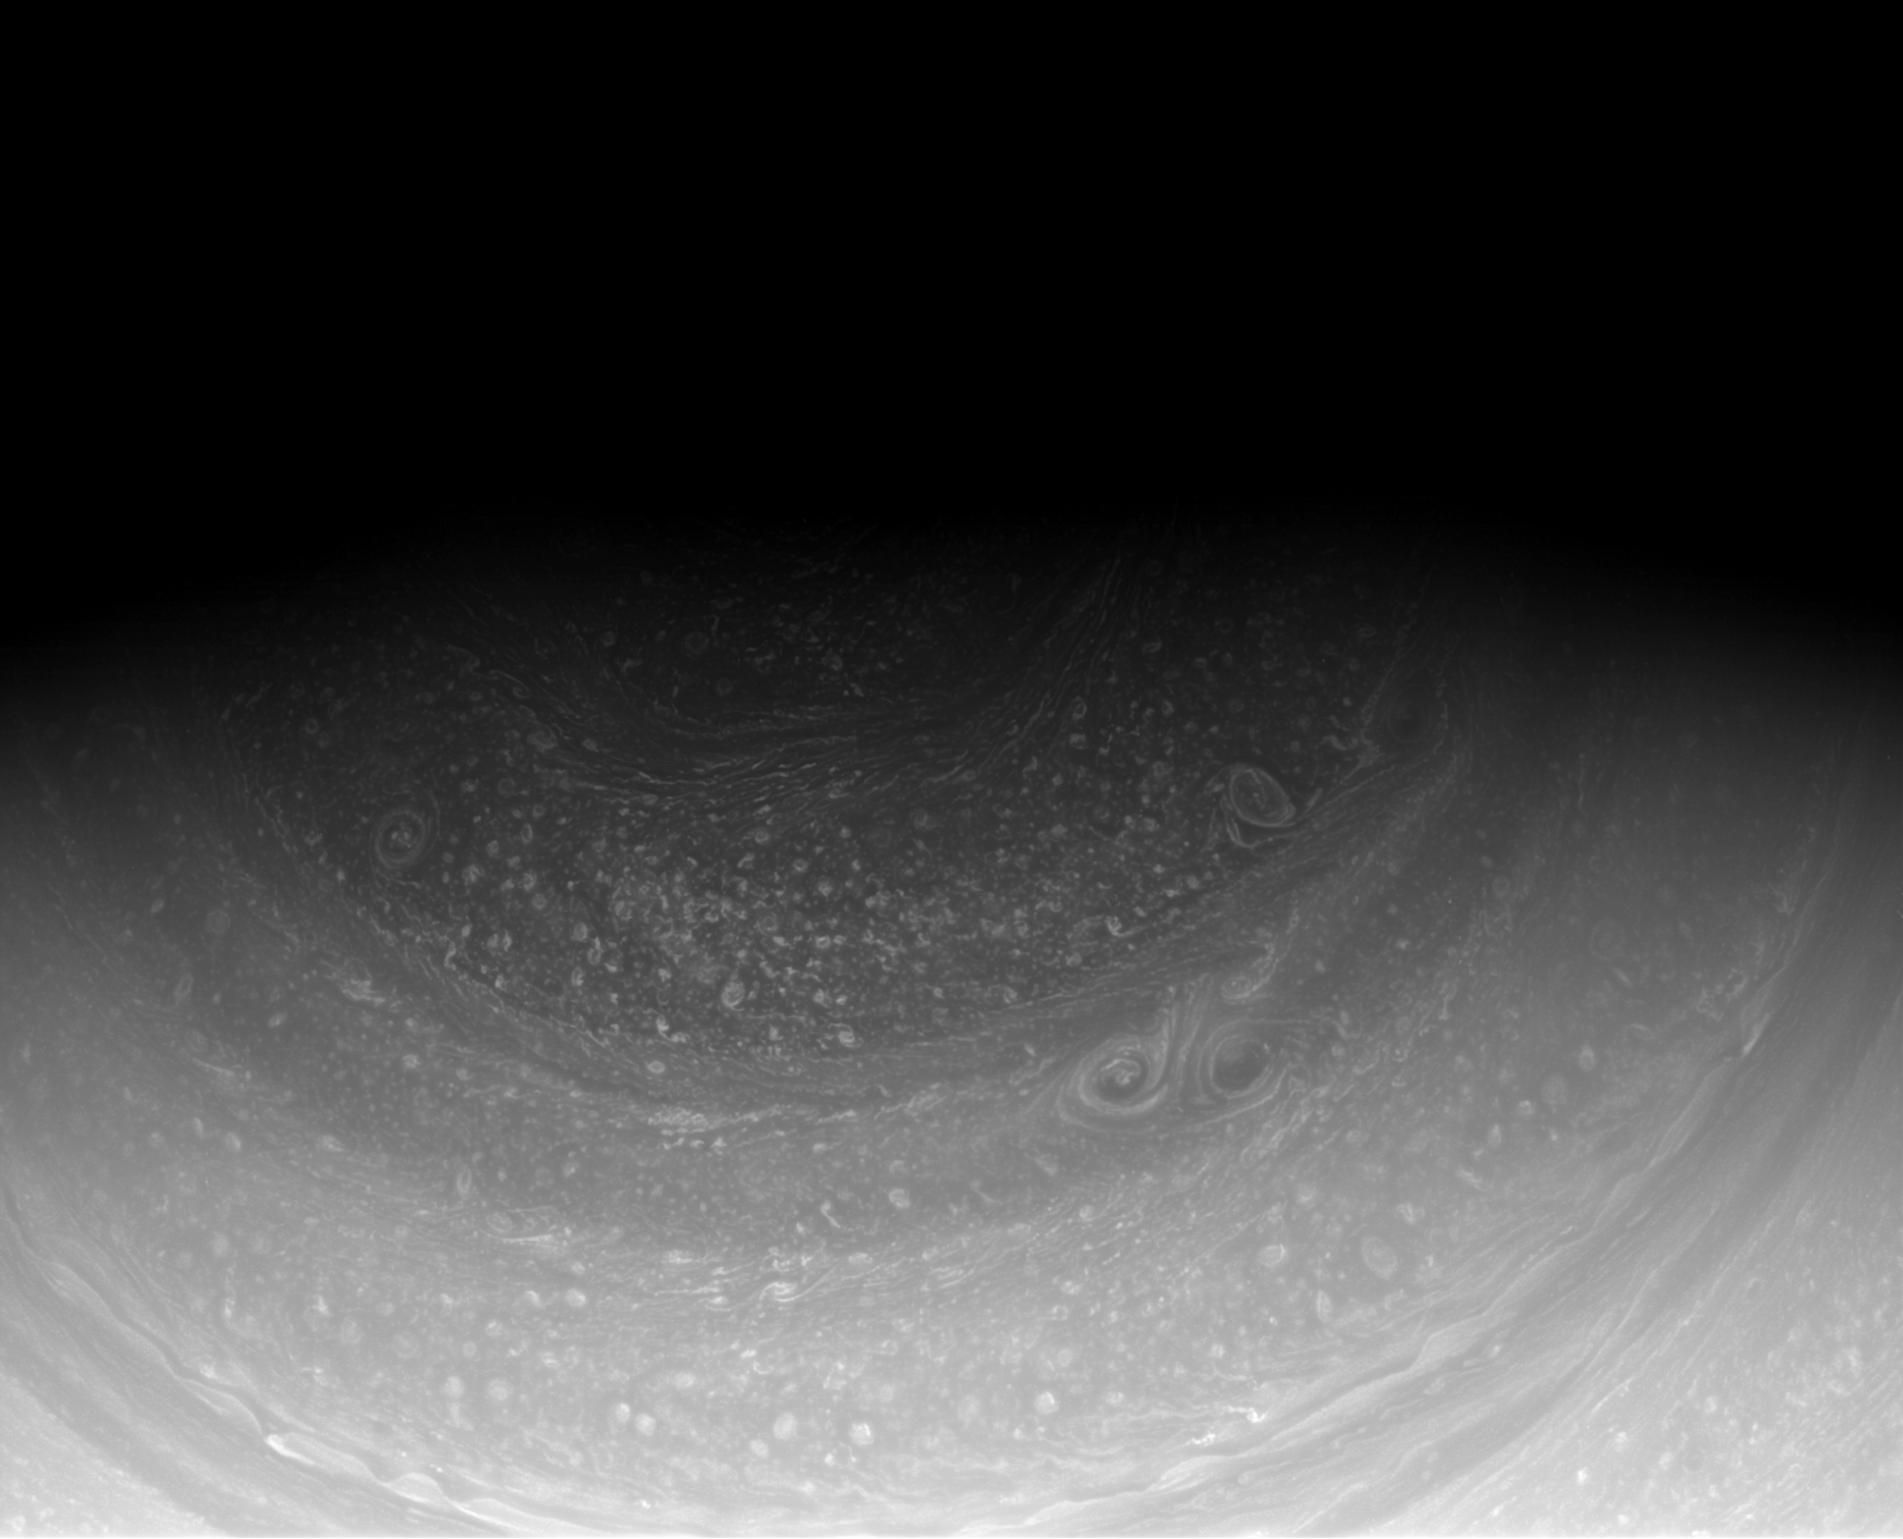
Slow Northern Reveal Saturn, Cassini-Huygens